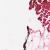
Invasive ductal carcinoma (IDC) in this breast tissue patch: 0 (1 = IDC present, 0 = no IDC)